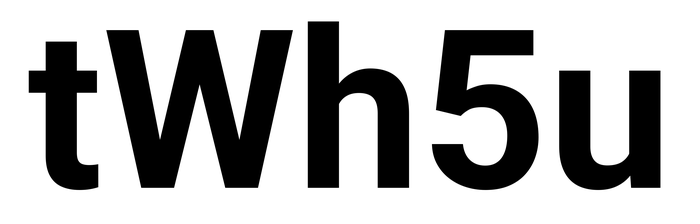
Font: Roboto_Bold